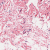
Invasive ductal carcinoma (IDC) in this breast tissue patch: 0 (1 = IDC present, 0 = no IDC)